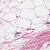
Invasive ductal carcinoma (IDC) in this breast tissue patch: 0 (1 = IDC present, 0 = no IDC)